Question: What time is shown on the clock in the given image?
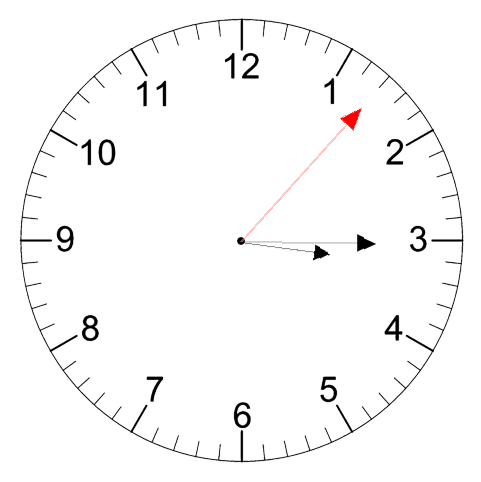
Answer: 03:15:07